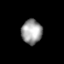
Tissue: skin
Cell type: Epithelial cells
Senescence score: 0.2482
Nuclear area (px): 491
Mean DAPI intensity: 157.426